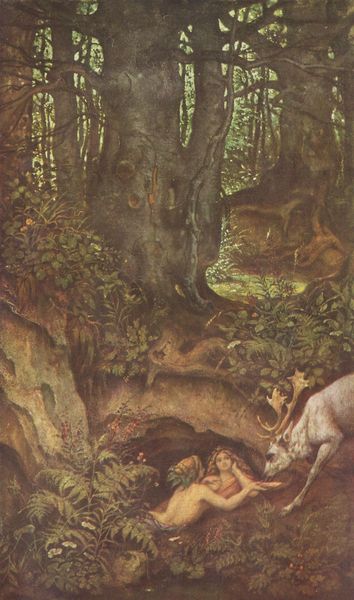
Titel: Nixen, einen Hirsch tränkend
Künstler: Moritz von Schwind
Standort: München
Institution: Schack-Galerie
Schlagwörter: akt, baum, blätter, felsen, gemälde, laub, mann, nackt, schatten, wasser, weiß, baumstämme, bäume, frauen, grün, landschaft, menschen, mädchen, ocker, sand, äste, blumen, braun, frau, grau, licht, schwarz, blüten, gras, tier, tiere, beige, symbolismus, richter, trinken, geschichte, mensch, schale, stein, steine, öl, ast, baumstamm, erde, natur, stamm, zweige, busch, gebüsch, sonne, haare, kind, paar, pflanzen, höhle, wald, genre, kinder, ranken, bein, liebe, liegen, zwei, fahne, fels, idylle, romantik, wild, crown, hands, men, people, white, women, black, figures, friends, gray, green, hair, ladies, old, painting, woman, flowers, brown, farn, fern, plant, wooden, nackte, junge, leiber, nische, knabe, wurzel, lichtung, füttern, kranz, mythologie, liebespaar, unterholz, wood, wurzeln, hirsch, reh, man, mythology, naked, nude, nudes, rock, tree, riechen, fressen, dickicht, fabel, nymphe, rinde, wesen, liebende, märchen, nymphen, gehölz, lake, nature, water, sun, trees, dicht, tränke, versteck, kin, forest, grass, light, bushes, plants, geweih, schwind, shadow, wilderness, elfen, nymphs, romantic, adam und eva, roots, feen, bau, couple, elfe, fairy, love, dirt, outside, geist, arms, leaves, trunk, paare, farne, quelle, ground, back, verwunschen, kuhle, pantheismus, animal, deer, hirschgeweih, bush, schäferstündchen, bare, branches, elch, schaufeln, märchenhaft, brush, leaf, outdoors, forrest, cave, horns, sleep, peace, fahn, ferns, zutraulich, magic, albino, fairies, outdoor, baumwurzel, von schwindt, hirch, branch, lovers, drinking, vines, erdloch, blonde, leafs, woods, natural, gretel, fantasy, nymph, oak, dachsbau, fuchsbau, hexenbaum, waldhöhle, romance, hänsel, trunks, grotto, 19th century, sex, dear, gradd, preraphaelite, bark, topless, moose, elk, antlers, greeb, jungle, hidden, stag, twigs, meet, environment, nhirsch, liebspaar, frosach, fra und mann, engrl, caucasian, wreaths, wurzekn, wild animal, fidding, burrow, reindeer, weißer hirsch, leavse, raindeer, aanimal, antliers, laurel laurel, old forest, white stag, barks